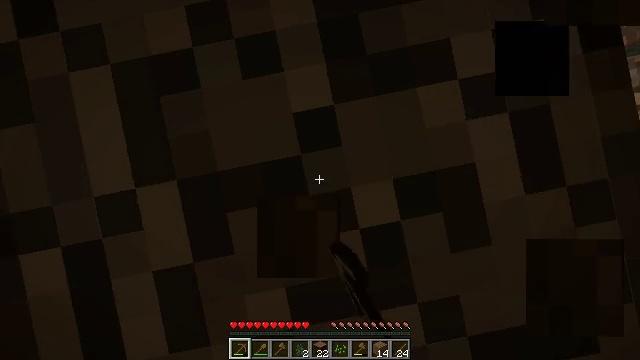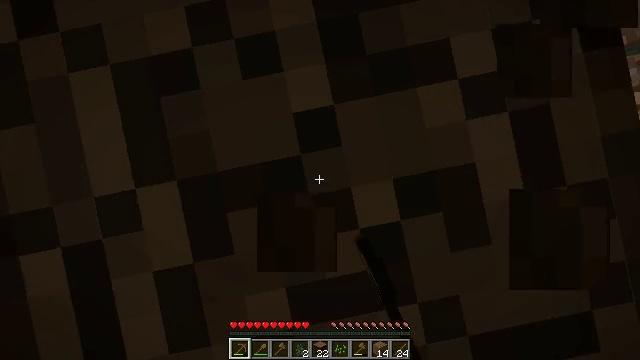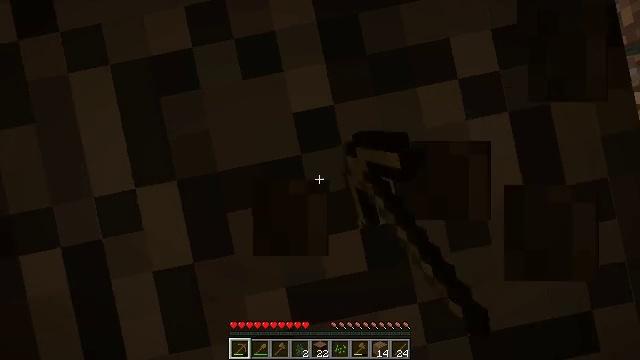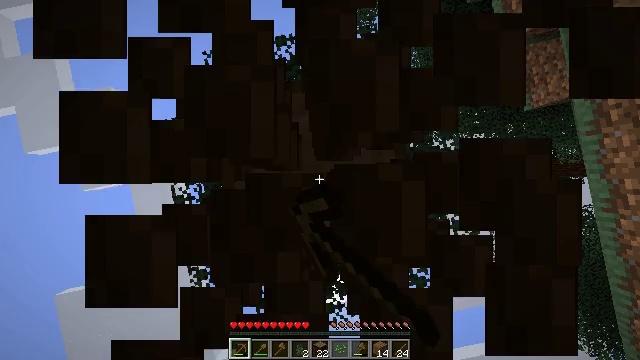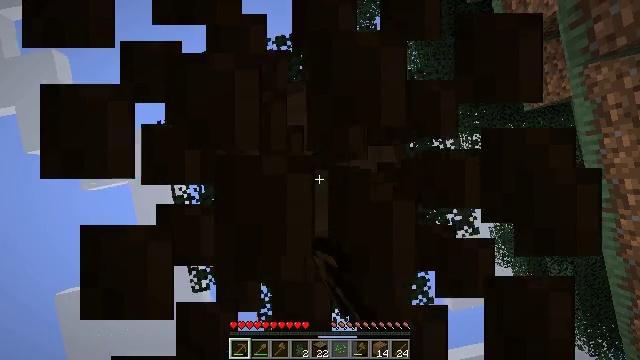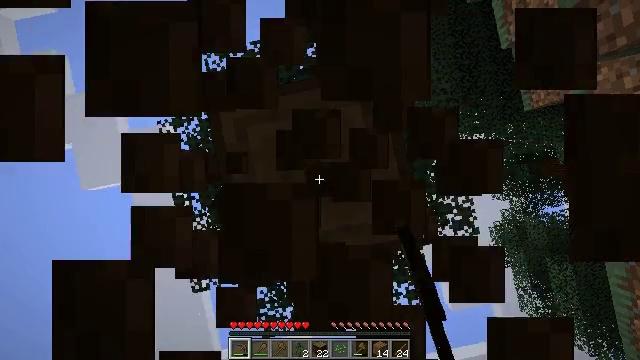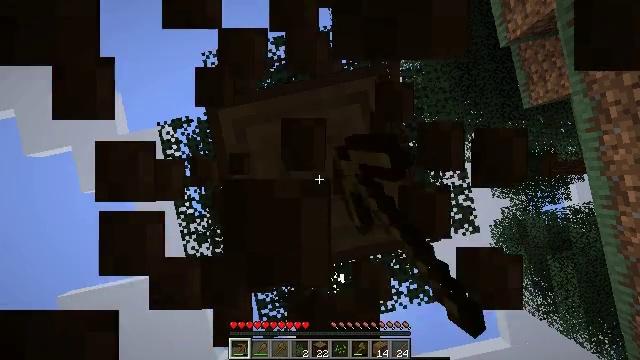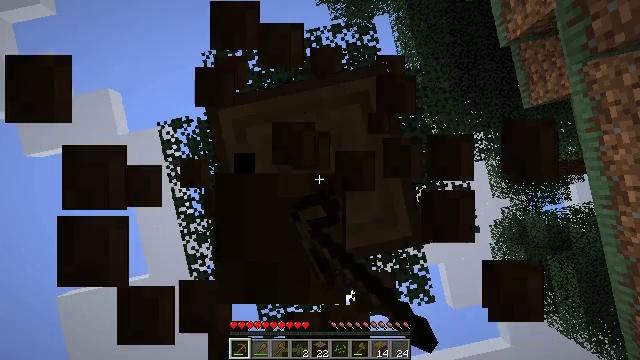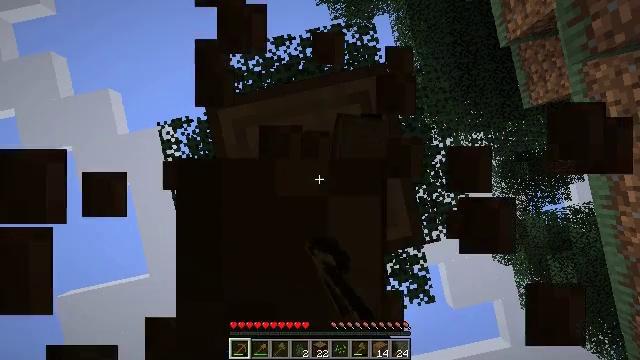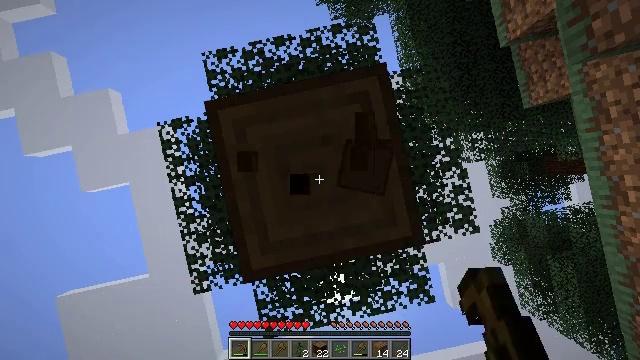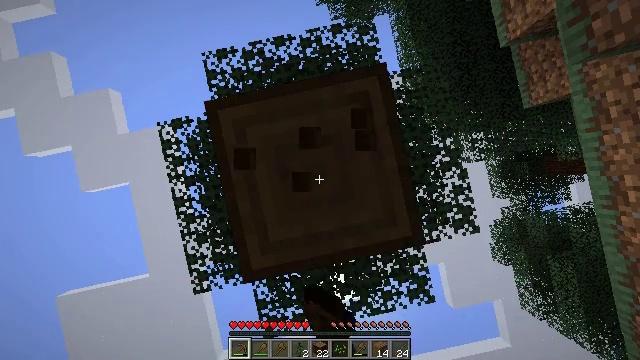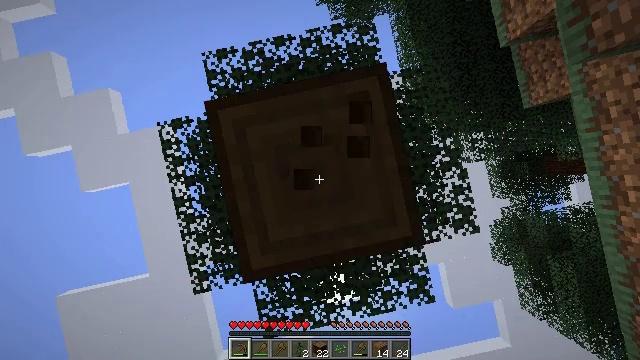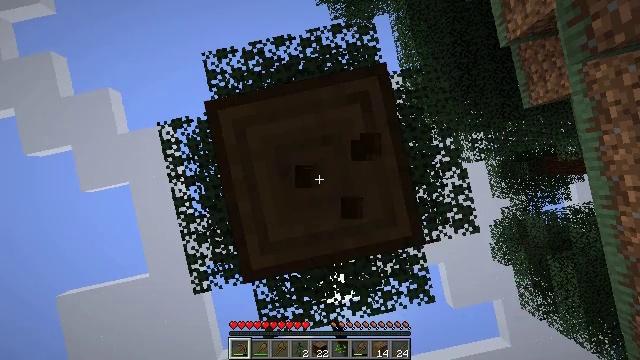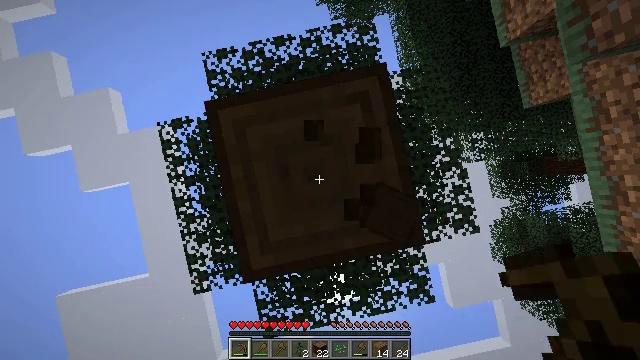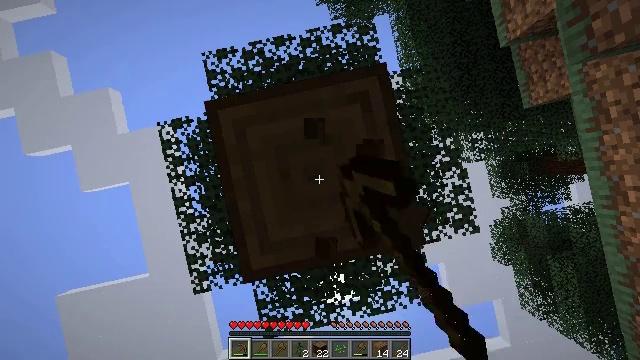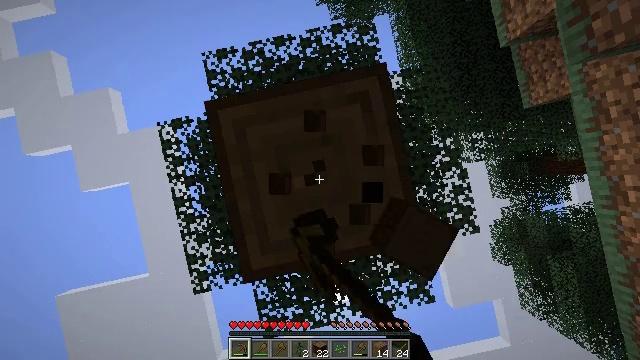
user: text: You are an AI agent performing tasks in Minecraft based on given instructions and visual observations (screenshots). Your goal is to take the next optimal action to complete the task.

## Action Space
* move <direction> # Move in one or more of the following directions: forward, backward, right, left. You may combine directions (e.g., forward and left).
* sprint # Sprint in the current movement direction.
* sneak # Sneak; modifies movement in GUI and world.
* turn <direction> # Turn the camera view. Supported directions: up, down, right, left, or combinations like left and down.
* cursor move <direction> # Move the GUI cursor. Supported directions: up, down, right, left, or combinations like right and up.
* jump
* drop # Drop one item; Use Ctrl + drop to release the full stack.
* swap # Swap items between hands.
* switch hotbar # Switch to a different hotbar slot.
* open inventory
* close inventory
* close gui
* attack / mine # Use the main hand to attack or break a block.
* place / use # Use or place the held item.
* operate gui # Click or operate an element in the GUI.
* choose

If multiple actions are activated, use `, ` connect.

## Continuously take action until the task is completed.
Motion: motion action
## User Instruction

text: Break the spruce log from the tree.
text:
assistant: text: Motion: attack / mine
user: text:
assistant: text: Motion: attack / mine
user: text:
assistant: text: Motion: attack / mine
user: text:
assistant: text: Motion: attack / mine
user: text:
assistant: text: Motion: attack / mine
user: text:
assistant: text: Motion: attack / mine
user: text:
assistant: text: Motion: attack / mine
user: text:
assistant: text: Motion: attack / mine
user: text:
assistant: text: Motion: attack / mine
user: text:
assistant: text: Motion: attack / mine
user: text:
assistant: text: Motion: attack / mine
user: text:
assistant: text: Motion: attack / mine
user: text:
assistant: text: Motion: attack / mine
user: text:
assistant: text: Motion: attack / mine
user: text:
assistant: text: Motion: attack / mine
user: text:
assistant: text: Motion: attack / mine
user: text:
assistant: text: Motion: attack / mine
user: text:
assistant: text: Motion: attack / mine
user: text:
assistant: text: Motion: attack / mine
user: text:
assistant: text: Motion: attack / mine
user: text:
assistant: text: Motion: attack / mine
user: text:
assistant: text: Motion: attack / mine
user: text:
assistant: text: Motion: attack / mine
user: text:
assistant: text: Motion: attack / mine
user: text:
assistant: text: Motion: attack / mine
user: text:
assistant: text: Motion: attack / mine
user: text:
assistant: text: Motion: attack / mine
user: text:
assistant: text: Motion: attack / mine
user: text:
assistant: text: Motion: attack / mine
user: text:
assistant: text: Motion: attack / mine